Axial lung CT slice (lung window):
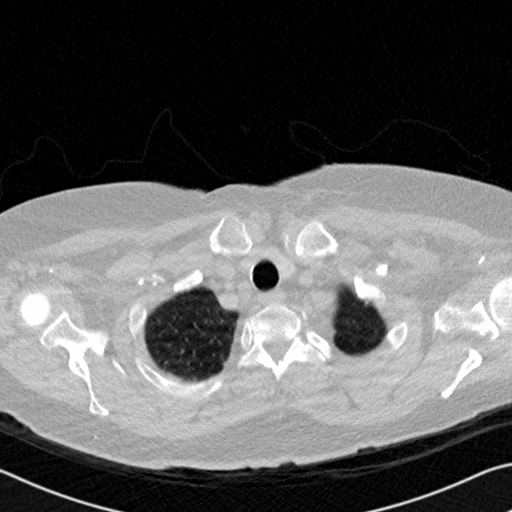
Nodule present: no